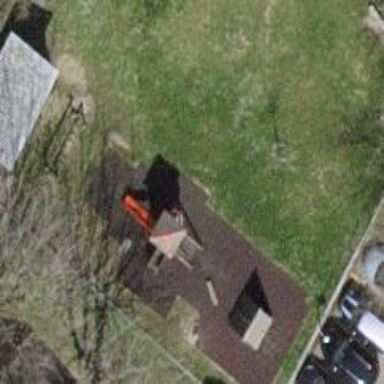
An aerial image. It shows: Playground area for leisure land.